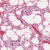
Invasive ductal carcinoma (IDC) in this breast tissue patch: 0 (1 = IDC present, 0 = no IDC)